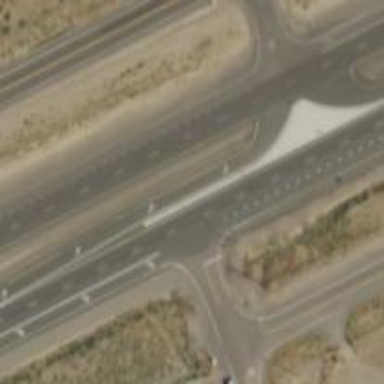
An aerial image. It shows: Asphalt trunk link road.